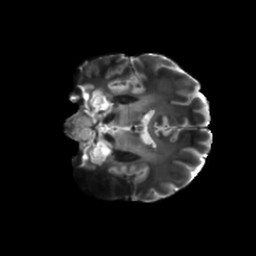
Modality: T2w
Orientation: coronal
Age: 30
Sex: female
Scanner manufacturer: siemens
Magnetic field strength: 6.98 T
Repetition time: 7.776 s
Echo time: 0.076 s